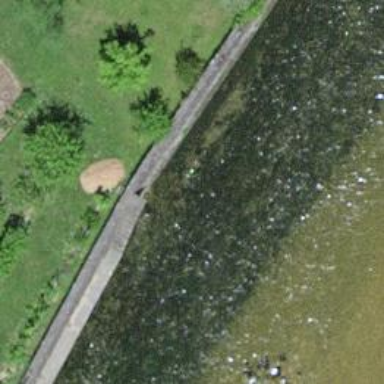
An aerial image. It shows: Concrete path on bridge with excellent trail visibility.